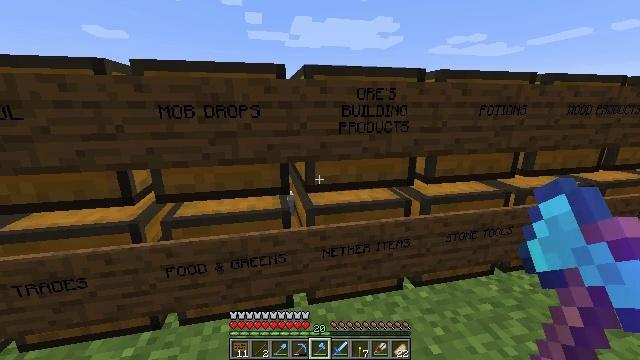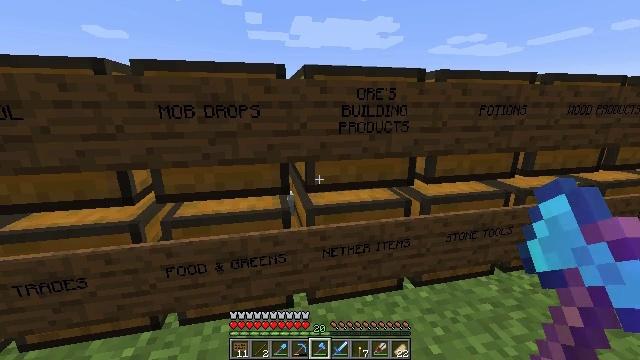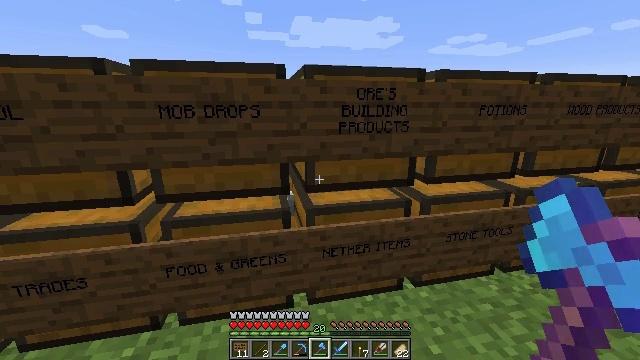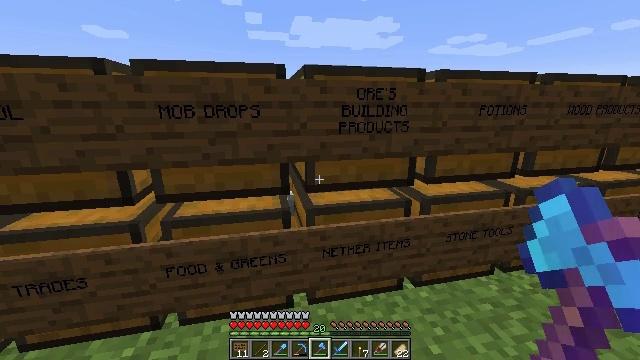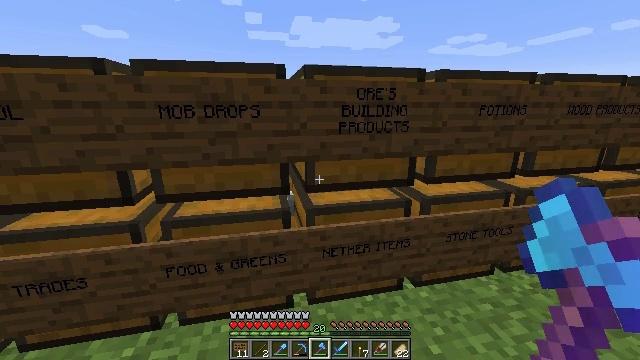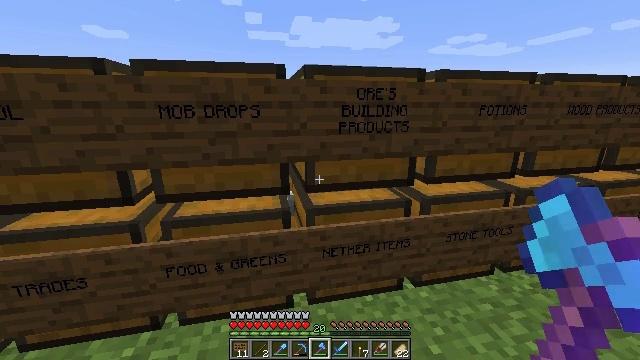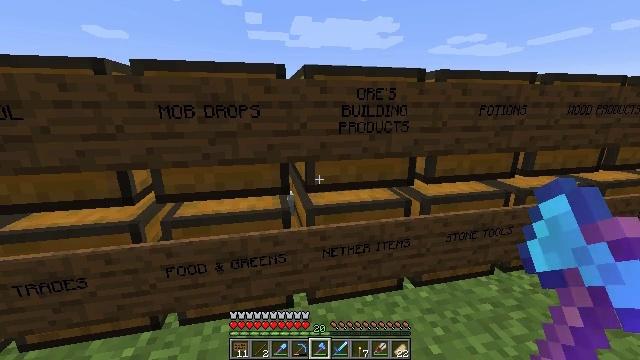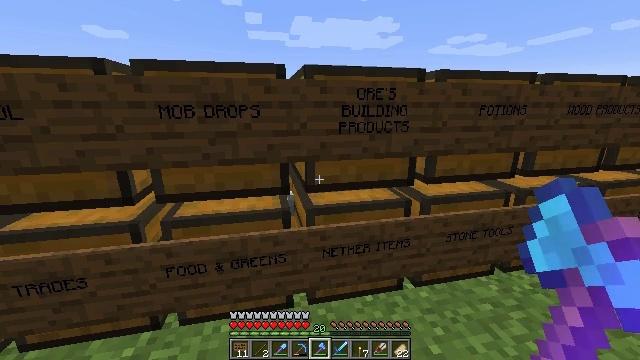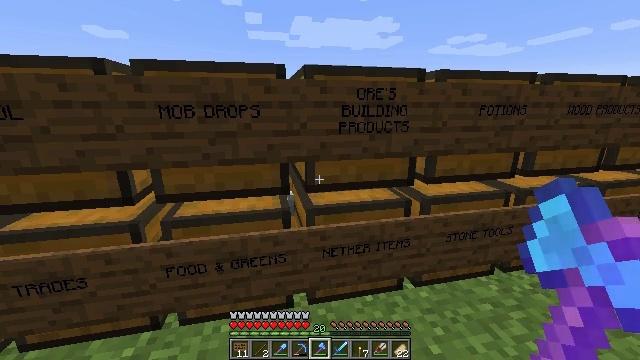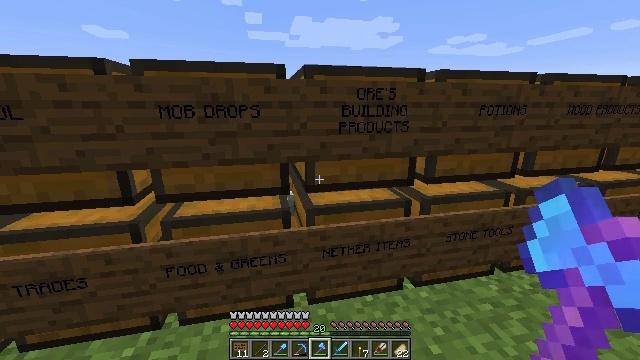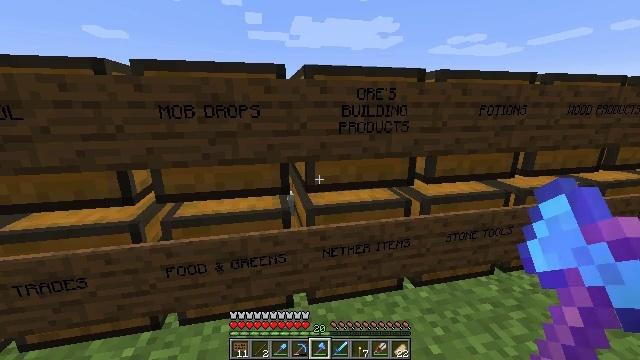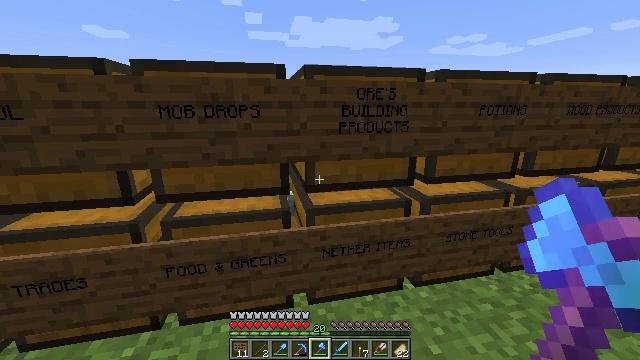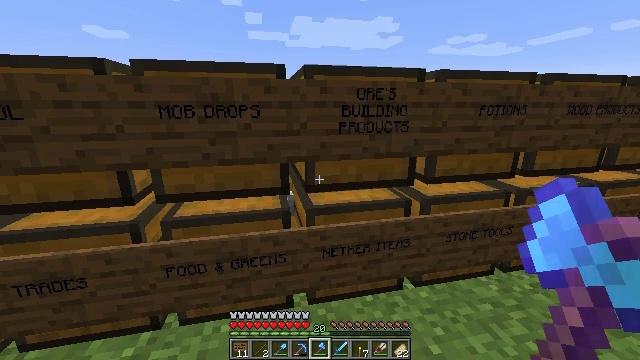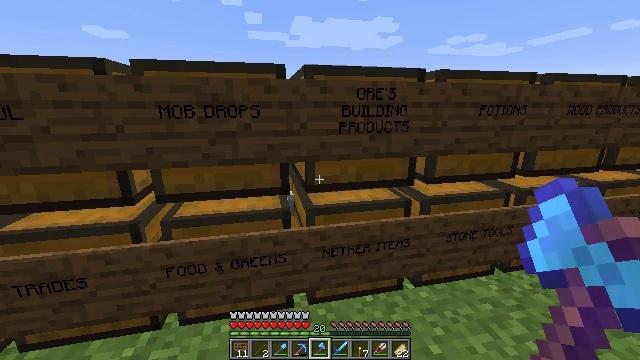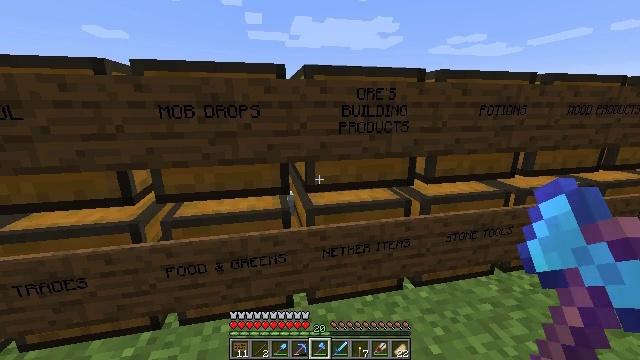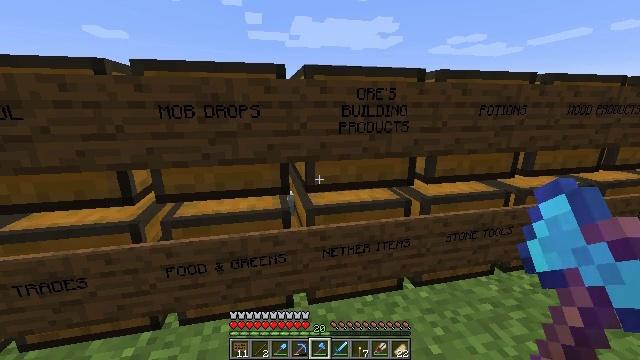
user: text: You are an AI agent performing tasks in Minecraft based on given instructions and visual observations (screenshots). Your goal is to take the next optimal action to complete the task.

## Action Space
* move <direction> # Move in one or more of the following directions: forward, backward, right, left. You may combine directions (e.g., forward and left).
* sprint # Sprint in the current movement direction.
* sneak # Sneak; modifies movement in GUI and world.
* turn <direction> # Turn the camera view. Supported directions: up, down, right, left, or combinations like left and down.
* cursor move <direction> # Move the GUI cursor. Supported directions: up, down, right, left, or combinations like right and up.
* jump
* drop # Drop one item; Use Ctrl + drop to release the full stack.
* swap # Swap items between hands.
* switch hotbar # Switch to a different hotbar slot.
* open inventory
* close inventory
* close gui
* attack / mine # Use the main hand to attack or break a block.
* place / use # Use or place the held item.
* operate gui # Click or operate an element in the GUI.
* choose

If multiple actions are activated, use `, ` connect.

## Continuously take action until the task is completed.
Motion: motion action
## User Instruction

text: Mine the torch on the wall.
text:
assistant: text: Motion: no_op
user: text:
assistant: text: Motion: no_op
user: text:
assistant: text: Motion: no_op
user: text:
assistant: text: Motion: no_op
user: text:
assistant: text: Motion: no_op
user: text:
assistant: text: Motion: no_op
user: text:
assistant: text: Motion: no_op
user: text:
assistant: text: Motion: no_op
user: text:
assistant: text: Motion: no_op
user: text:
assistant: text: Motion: no_op
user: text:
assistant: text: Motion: no_op
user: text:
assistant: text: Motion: no_op
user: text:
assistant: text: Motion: no_op
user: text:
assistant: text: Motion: no_op
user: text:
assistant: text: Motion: no_op
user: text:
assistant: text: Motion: no_op
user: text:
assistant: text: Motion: no_op
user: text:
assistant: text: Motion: no_op
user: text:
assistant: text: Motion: no_op
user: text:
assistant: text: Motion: no_op
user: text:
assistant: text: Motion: no_op
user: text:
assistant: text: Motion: no_op
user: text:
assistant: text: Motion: no_op
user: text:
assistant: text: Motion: no_op
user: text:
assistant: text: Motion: no_op
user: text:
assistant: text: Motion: no_op
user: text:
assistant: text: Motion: no_op
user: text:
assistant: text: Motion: no_op
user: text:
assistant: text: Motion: no_op
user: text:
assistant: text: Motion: no_op